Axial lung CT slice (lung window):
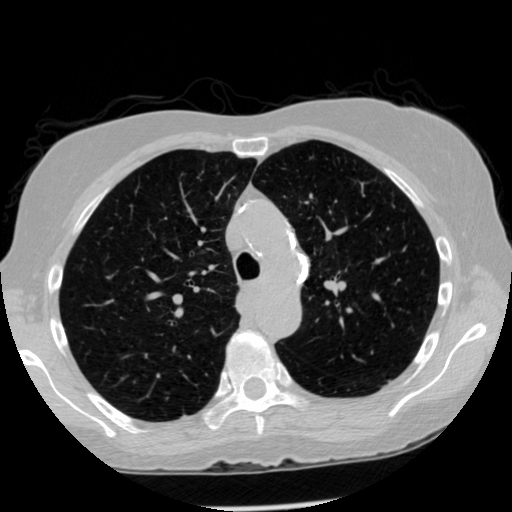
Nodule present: no